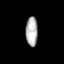
Tissue: skin
Cell type: Fibroblasts
Senescence score: 0.6899
Nuclear area (px): 348
Mean DAPI intensity: 175.497